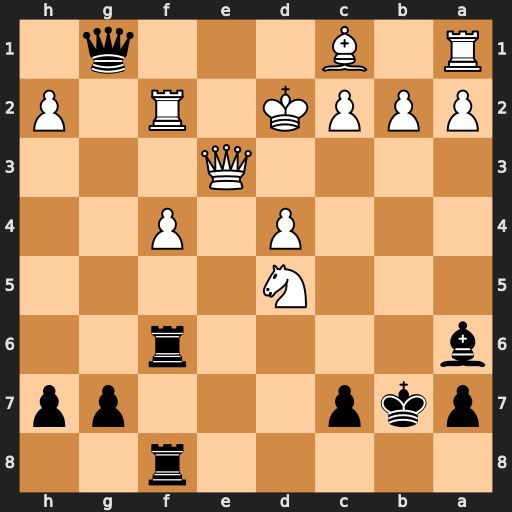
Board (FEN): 5r2/pkp3pp/b4r2/3N4/3P1P2/4Q3/PPPK1R1P/R1B3q1
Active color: b
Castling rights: -
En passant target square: -
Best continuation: Re8 Qxe8 Qxf2+ Kc3 Rc6+ Qxc6+ Kxc6